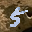
Label: 5